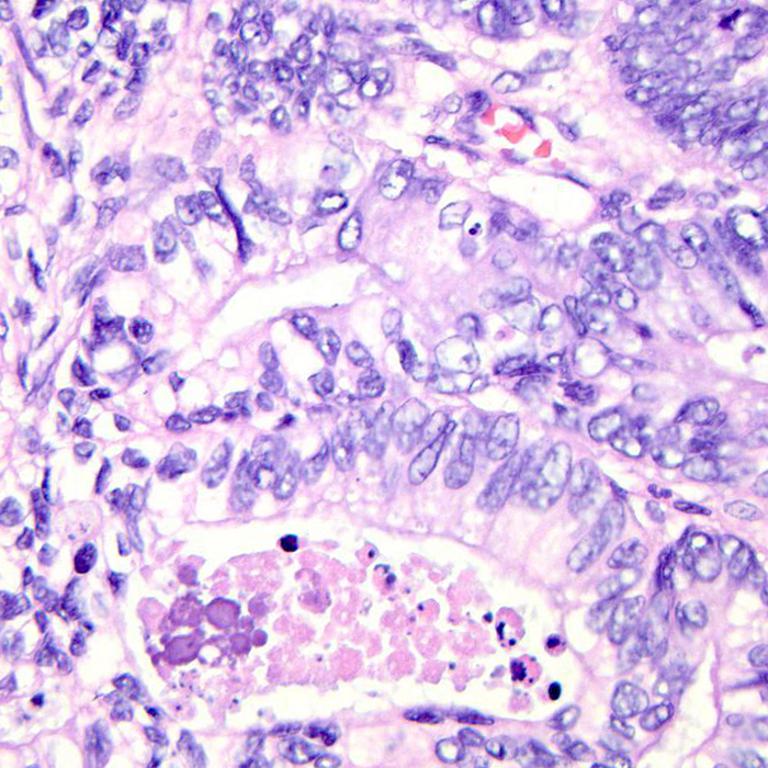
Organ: colon
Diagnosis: adenocarcinomas